【题型】解答题　【知识点】函数　【难度】easy
如图是直线 $y = -2x + 5$ 的图像, 求锐角 $\alpha$ 的三个三角函数值。

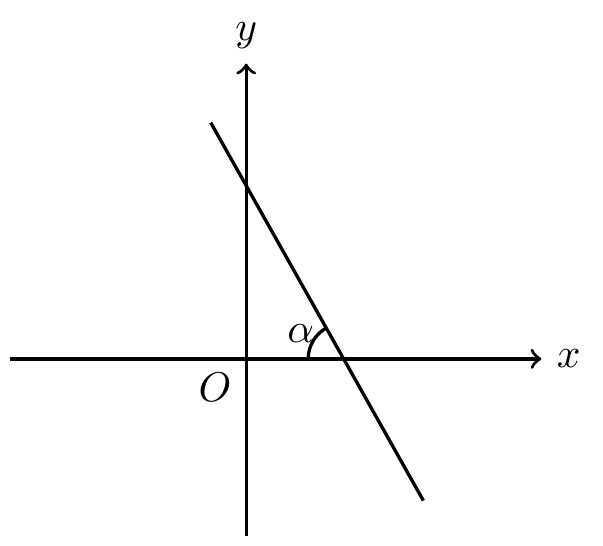
【解答】
解：如图,

直线 $y = -2x + 5$ 的图象与 $x$ 轴的交点 $A$ 为 $(\frac{5}{2}, 0)$, 即 $OA = \frac{5}{2}$；

与 $y$ 轴的交点 $B$ 为 $(0, 5)$, 即 $OB = 5$；

则 $AB = \sqrt{5^2 + (\frac{5}{2})^2} = \frac{5\sqrt{5}}{2}$；

$\sin \alpha = \frac{OB}{AB} = \frac{5}{\frac{5\sqrt{5}}{2}} = \frac{2\sqrt{5}}{5}$,

$\cos \alpha = \frac{OA}{AB} = \frac{\frac{5}{2}}{\frac{5\sqrt{5}}{2}} = \frac{\sqrt{5}}{5}$,

$\tan \alpha = \frac{OB}{OA} = \frac{5}{\frac{5}{2}} = 2$。

故答案为：$\sin \alpha = \frac{2\sqrt{5}}{5}$, $\cos \alpha = \frac{\sqrt{5}}{5}$, $\tan \alpha = 2$。
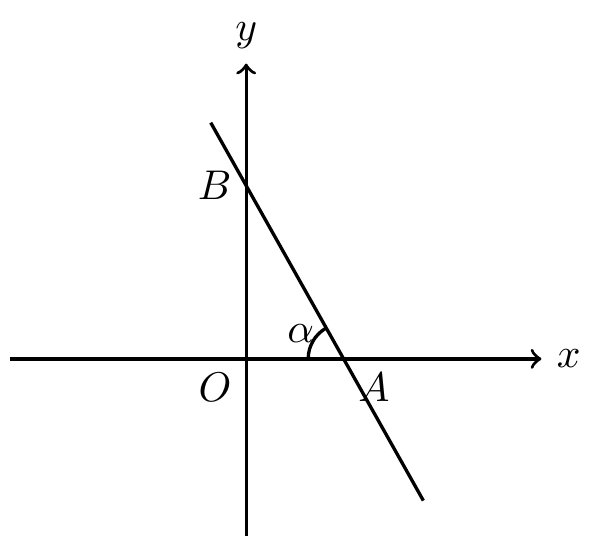